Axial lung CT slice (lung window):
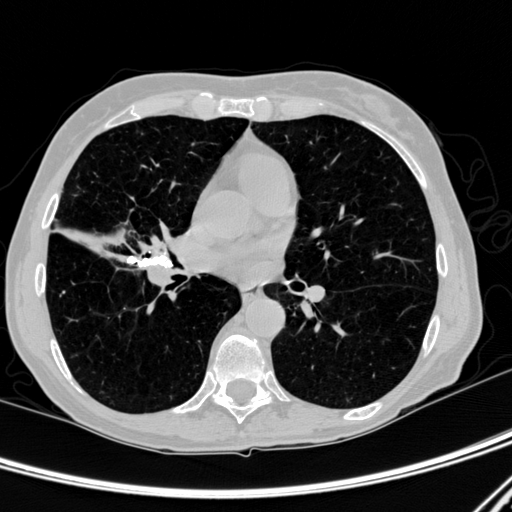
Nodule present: no